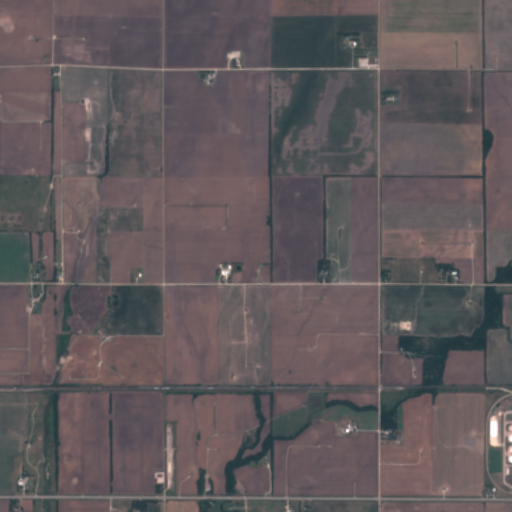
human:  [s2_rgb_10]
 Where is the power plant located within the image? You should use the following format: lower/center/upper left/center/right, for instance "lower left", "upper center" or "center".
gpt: There is no power plant in the image.